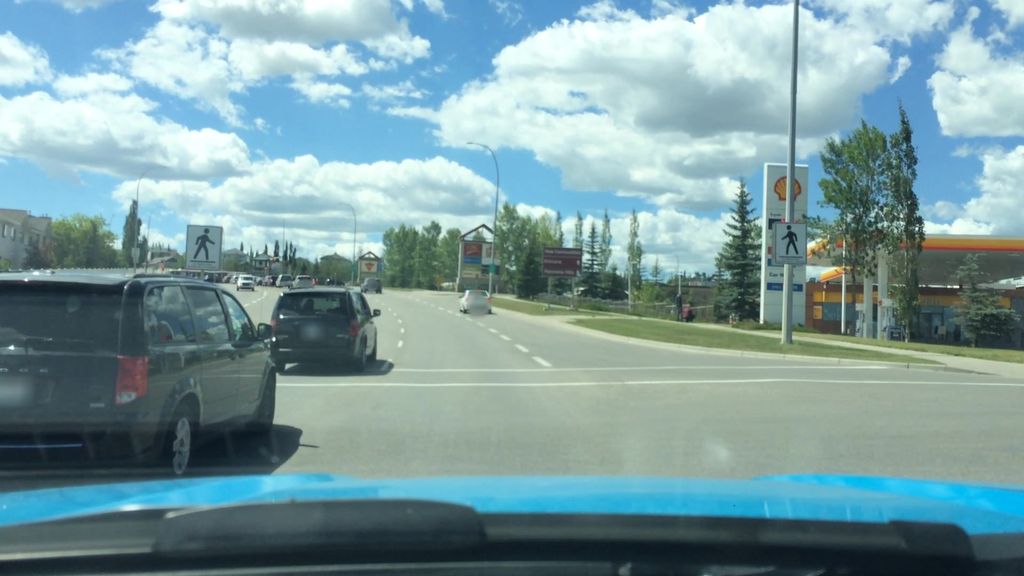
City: calgary